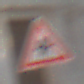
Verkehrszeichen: Vorfahrt
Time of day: MorningAfternoon
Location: Outdoor (Urban)
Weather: Clear
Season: NotSpecified
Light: Natural